Interaction volume radius: 5 \u00c5
Interaction volume height: 15 \u00c5
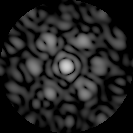
Disorder parameter: 0.5889